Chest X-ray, PA view. Patient: 63 years old, sex M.
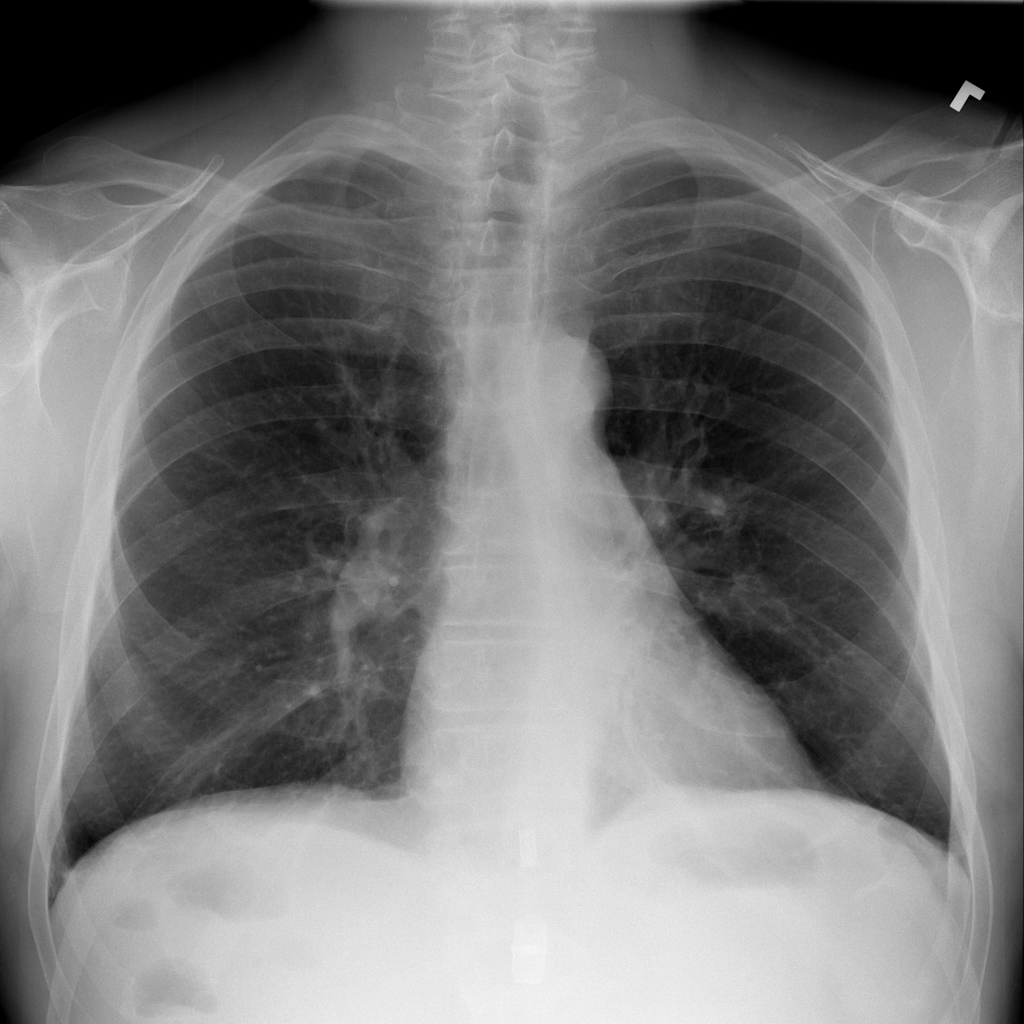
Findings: Atelectasis, Nodule